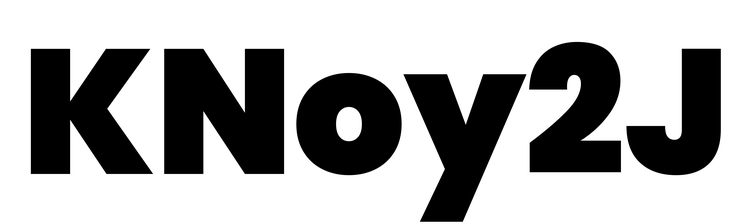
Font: Poppins-Black